Question: I have a function that allows me to drag a something around. My js:
'''
$(function() {
$( svgcanv ).css('cursor', '-moz-grab');
var leftButtonDown = false;
$(document).mousedown(function(e){
console.log('pressed');
// Left mouse button was pressed, set flag
if(e.which === 1) leftButtonDown = 1;
});
$(document).mouseup(function(e){
console.log('released');
// Left mouse button was released, clear flag
leftButtonDown = 0;
$( svgcanv ).css('cursor', '-moz-grab');
firstDragCanvas = 1;
});
$( mainGroup ).mousemove(function(e){
if (leftButtonDown == 1)
{
$( svgcanv ).css('cursor', '-moz-grabbing');
var posX = e.pageX;
var posY = e.pageY;
if (firstDragCanvas == 0)
{
posX = e.pageX - canvasPosX;
posY = e.pageY - canvasPosY;
}
else
{
canvasPosX = e.pageX - translateX;
canvasPosY = e.pageY - translateY;
posX = translateX;
posY = translateY;
firstDragCanvas = 0;
}
if (posX > 0)
posX = 0;
if (posX < -canvasWidth + $("#holder").width())
posX = -canvasWidth + $("#holder").width();
translateX = posX;
translateY = posY;
mainGroup.setAttribute("transform","translate("+posX+","+posY+") scale("+currentZoomLevel+")");
}
});
});
'''
The problem is that mouseup event isn't always triggered. The other 2 works fine. First time I move things around everything works OK. But second if I press and drag immediately the mouseup won't be triggered. If I stop dragging, click somewhere then drag again the script works OK again.
My console (with 2 drags, then click then drag again. notice the 2 consecutive "pressed" strings - logged from the mousedown ):

And no... that is an SVG and need to drag inside it so can't use jQuery draggable.
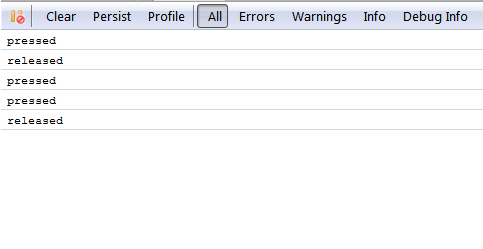
Answer: Try adding e.preventDefault(); in event method to prevent any default UA activity.
E.g.
'''
$(document).mousedown(function(e){
e.preventDefault();
console.log('pressed');
// Left mouse button was pressed, set flag
if(e.which === 1) leftButtonDown = 1;
});
'''
and so on...